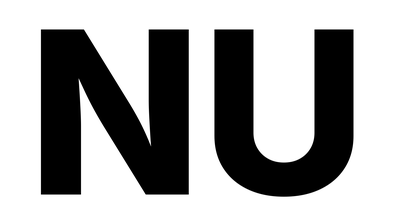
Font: Inter_ExtraBold